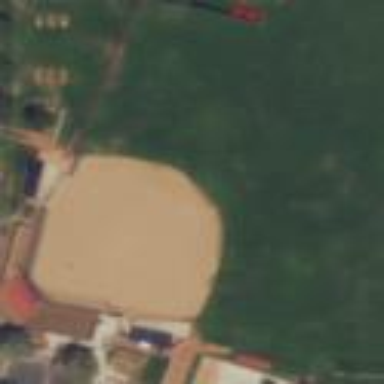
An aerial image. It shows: Baseball pitch for leisure and sports activities.